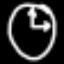
Label: clock